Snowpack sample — Snodgrass Mountain, Crested Butte, Colorado (2/4/25, 12:06 PM MST)
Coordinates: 38.923, -106.968
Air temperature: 35 °F
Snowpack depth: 80 cm
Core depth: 70 cm
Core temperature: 32 °F
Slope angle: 14°, slope face: 78°
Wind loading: low
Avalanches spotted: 0
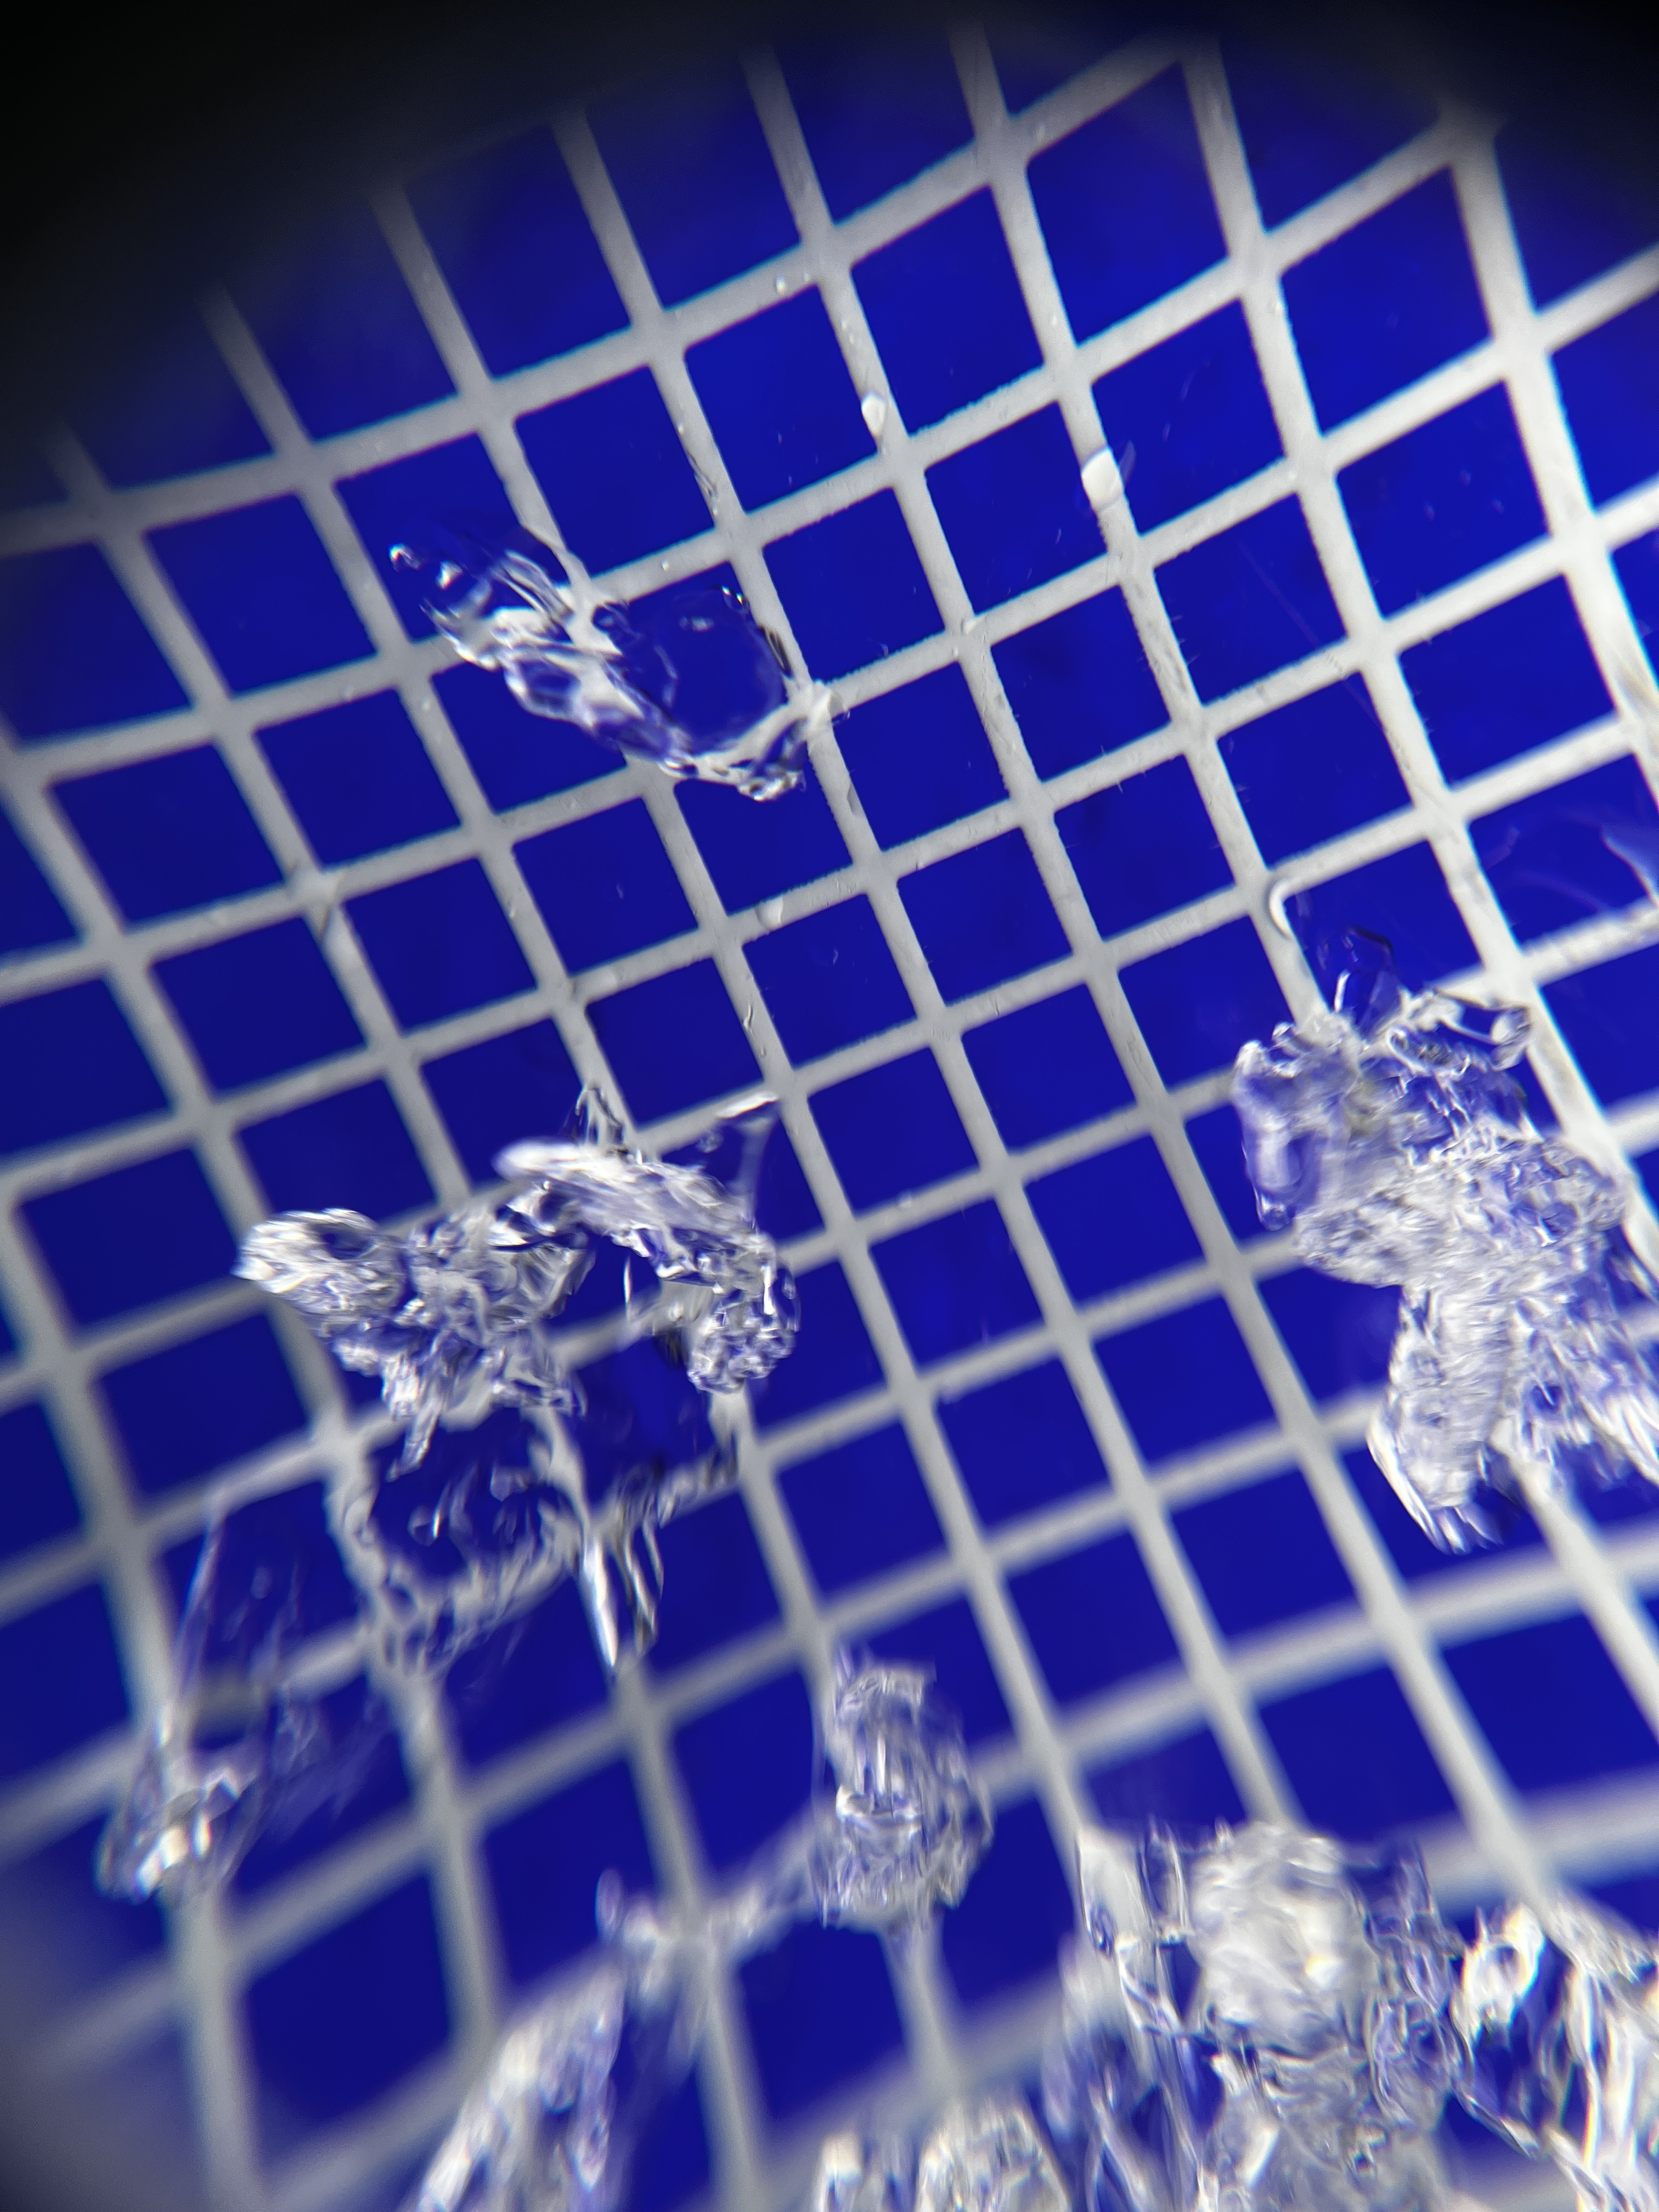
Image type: magnified_profile
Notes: No avalanches nearby, unusually warm weather for the last month reported by residents, Collected 25 yards from treeline